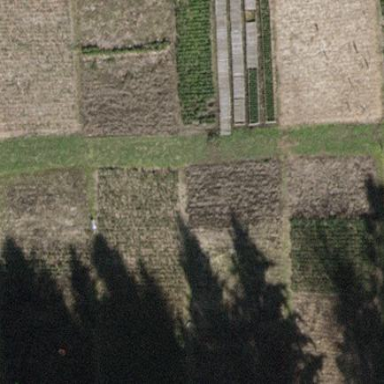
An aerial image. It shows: Plant nursery.